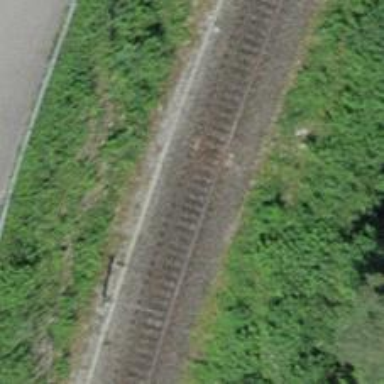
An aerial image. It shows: Railway track with contact lines for electrification.